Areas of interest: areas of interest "Hancheng Lake Scenic Area"
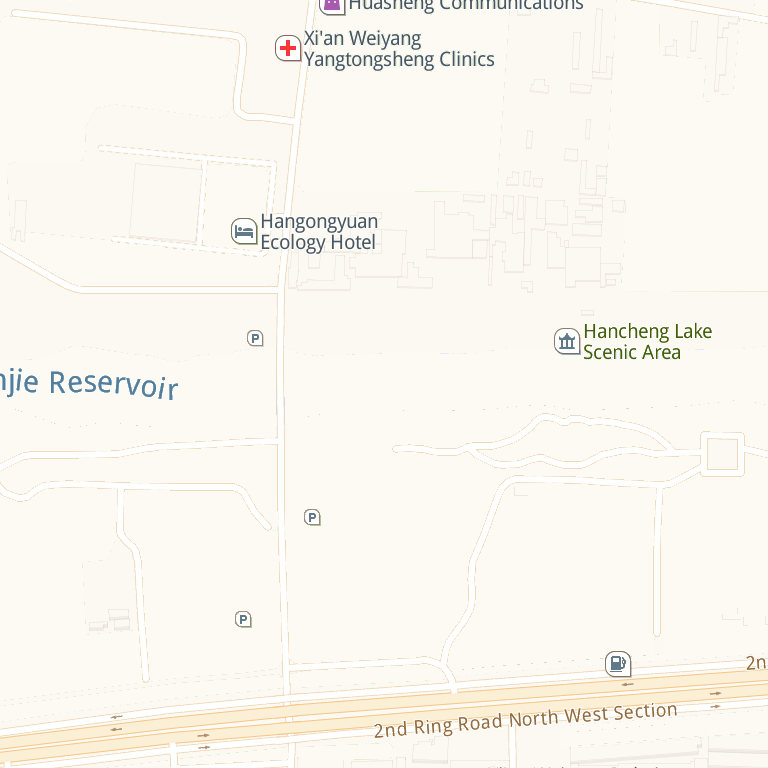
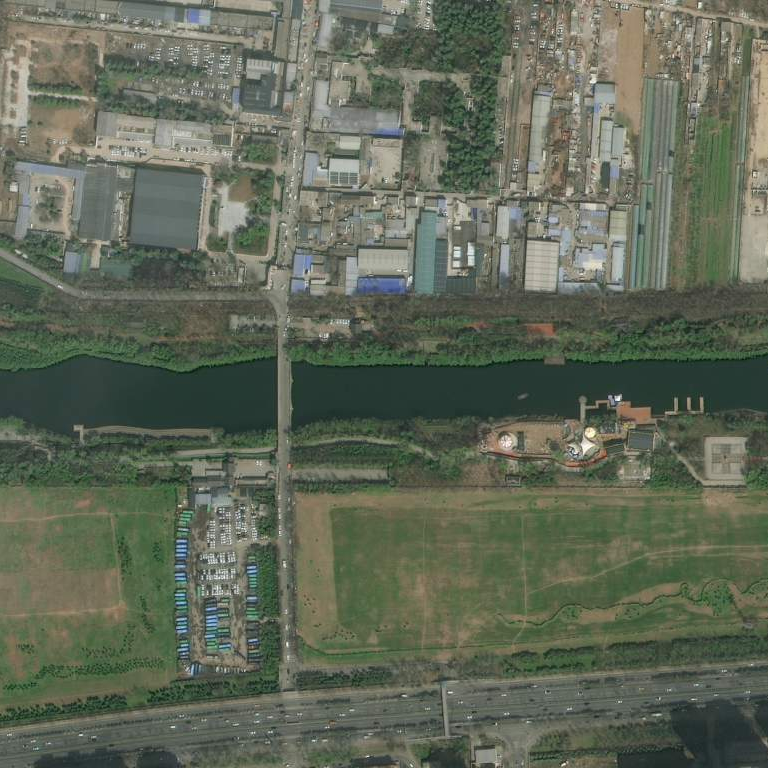